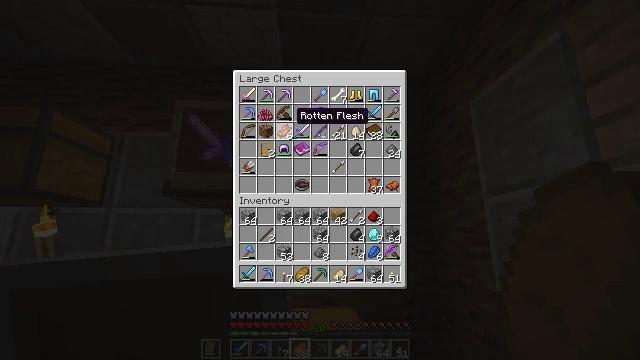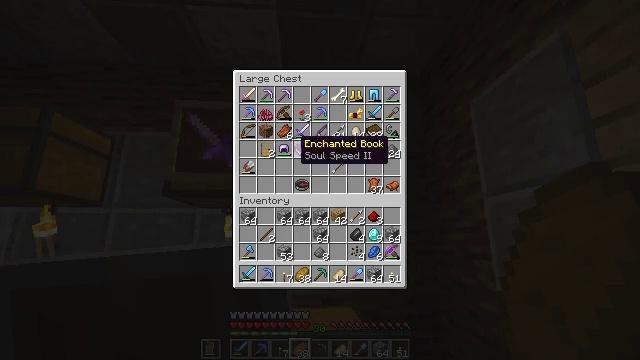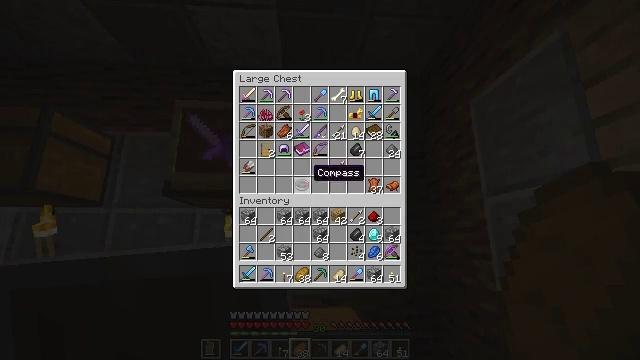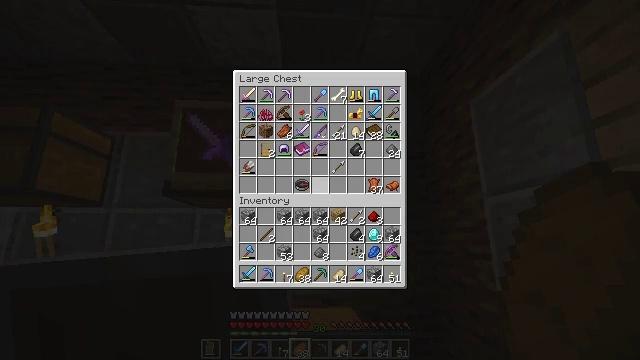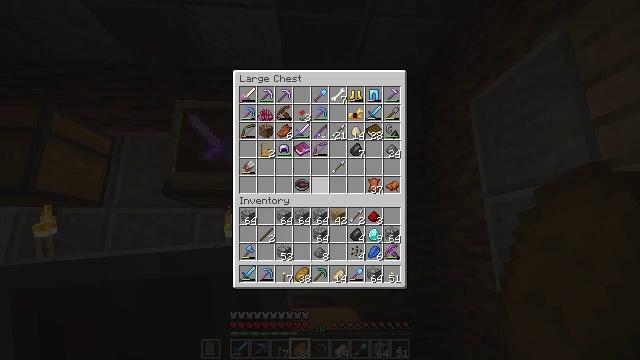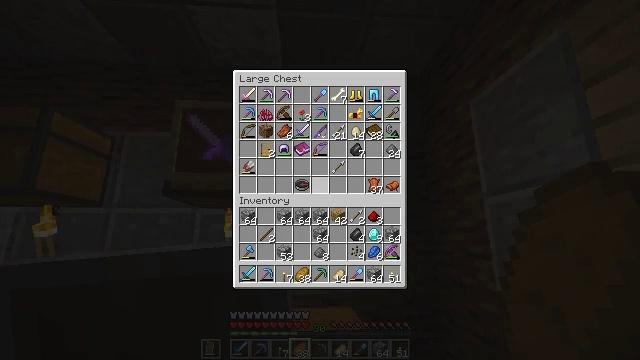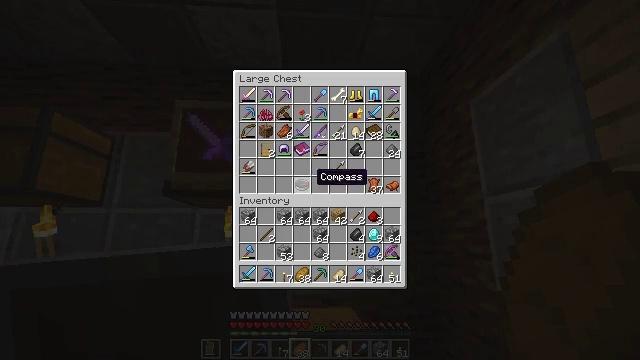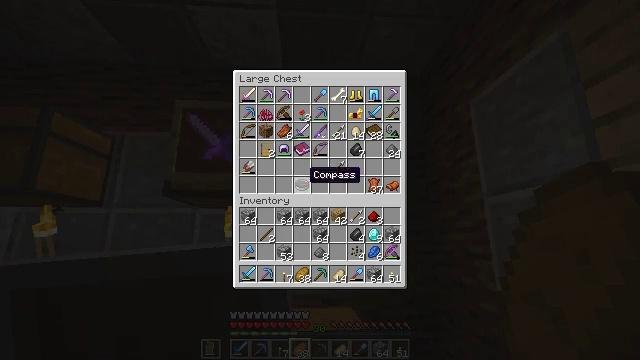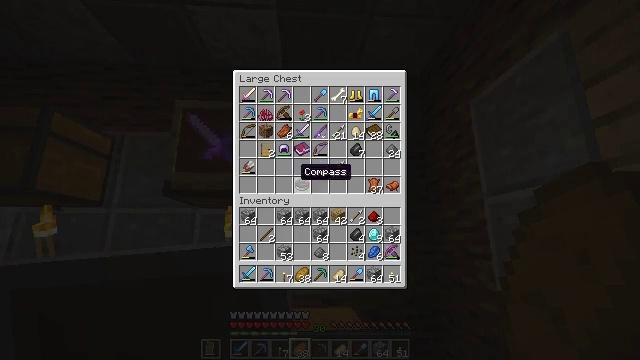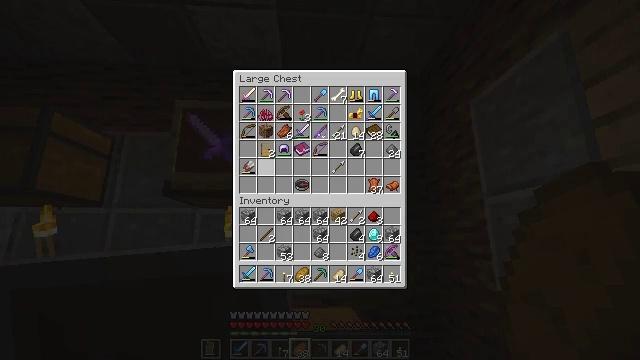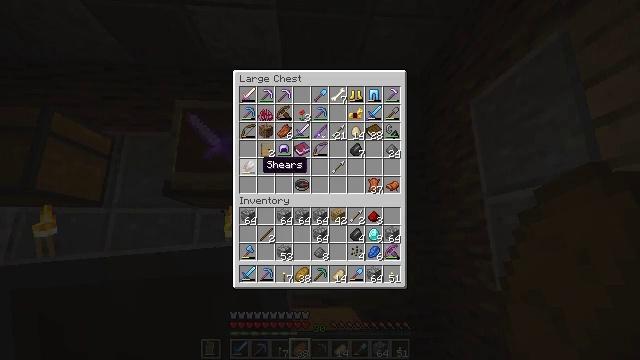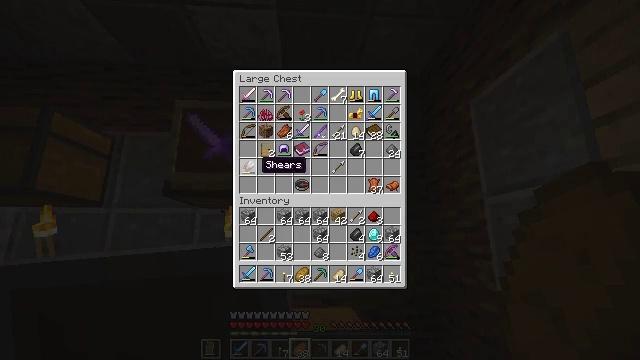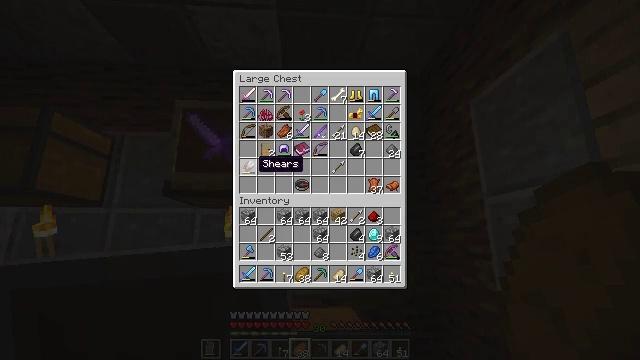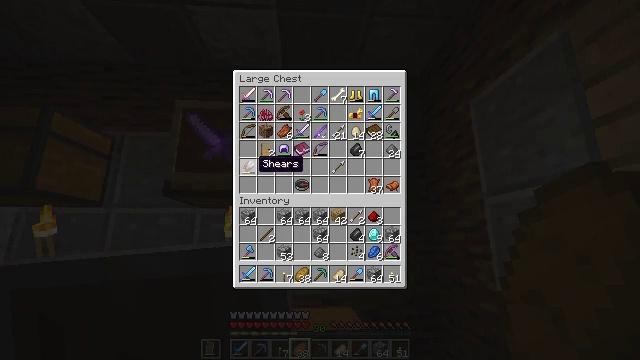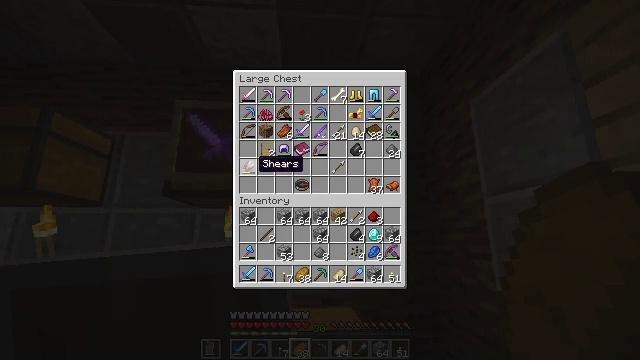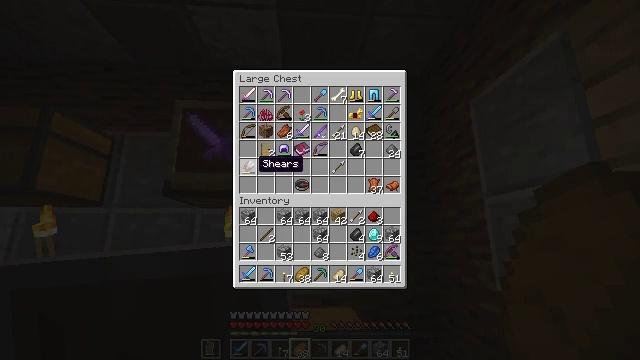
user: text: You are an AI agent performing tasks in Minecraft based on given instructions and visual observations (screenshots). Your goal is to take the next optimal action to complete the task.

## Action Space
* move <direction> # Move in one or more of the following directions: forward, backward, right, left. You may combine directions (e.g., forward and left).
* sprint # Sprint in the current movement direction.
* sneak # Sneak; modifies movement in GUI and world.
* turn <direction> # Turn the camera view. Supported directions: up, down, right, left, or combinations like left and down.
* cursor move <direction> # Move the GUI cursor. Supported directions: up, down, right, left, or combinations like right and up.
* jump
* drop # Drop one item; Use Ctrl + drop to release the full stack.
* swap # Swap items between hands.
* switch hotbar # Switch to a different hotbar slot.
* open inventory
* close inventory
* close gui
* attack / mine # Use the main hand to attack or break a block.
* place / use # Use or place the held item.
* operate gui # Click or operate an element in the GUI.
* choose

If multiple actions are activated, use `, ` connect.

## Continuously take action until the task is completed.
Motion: motion action
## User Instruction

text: Assemble materials to create a crossbow.
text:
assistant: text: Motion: sneak, cursor move down
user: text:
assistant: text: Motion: sneak, cursor move right and down
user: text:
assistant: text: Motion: sneak
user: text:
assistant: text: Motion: sneak
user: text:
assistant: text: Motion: sneak
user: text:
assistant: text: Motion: sneak
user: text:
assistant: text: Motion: sneak, cursor move left
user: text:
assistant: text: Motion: cursor move left
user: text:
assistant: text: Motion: cursor move left
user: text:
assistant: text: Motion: cursor move left
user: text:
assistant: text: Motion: no_op
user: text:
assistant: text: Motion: no_op
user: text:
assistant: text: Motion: no_op
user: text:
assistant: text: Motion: sneak
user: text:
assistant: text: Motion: sneak
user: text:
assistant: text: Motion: sneak
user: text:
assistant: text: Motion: sneak
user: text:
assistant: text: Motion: sneak, cursor move right
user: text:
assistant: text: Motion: sneak, cursor move right
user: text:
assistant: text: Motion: sneak, cursor move right
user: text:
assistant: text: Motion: sneak
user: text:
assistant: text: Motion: sneak
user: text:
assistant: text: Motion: sneak
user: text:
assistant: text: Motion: sneak
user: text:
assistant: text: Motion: sneak, cursor move right
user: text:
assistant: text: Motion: sneak
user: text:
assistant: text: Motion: sneak
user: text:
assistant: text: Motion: sneak
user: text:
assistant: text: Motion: sneak
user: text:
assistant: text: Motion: sneak